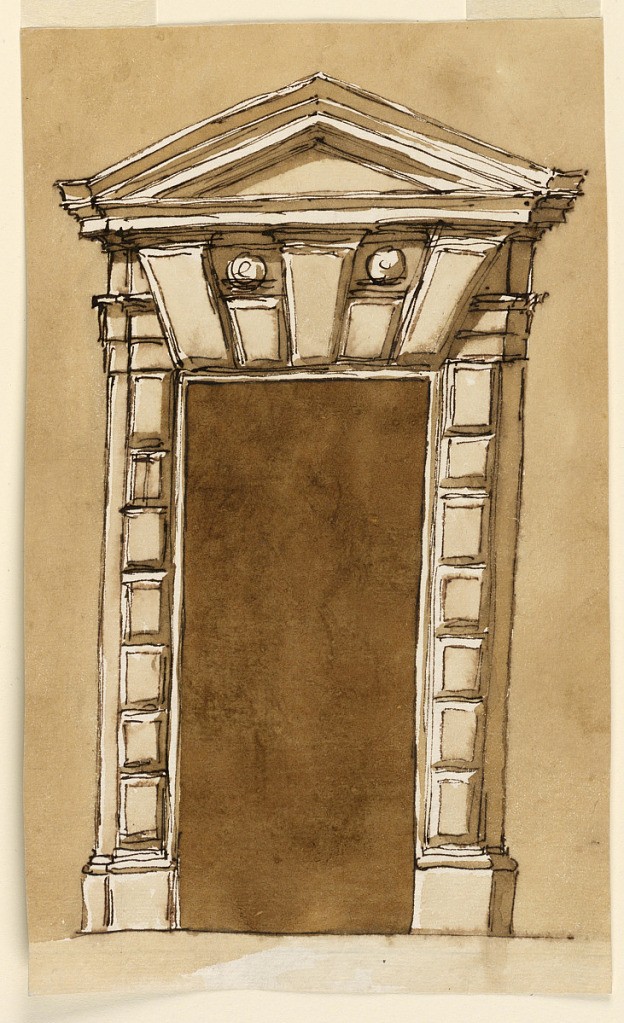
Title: Elevation of a Door Frame
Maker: Giuseppe Barberi, Italian, 1746–1809
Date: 1780-1795
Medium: Pen and brown ink, brush and brown wash on off-white laid paper
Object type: Drawing
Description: Strips with diamond shapes, laterally. Five obliquely disposed diamonds on top, of which three support the triangular pediment. Colored background.